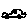
Label: car